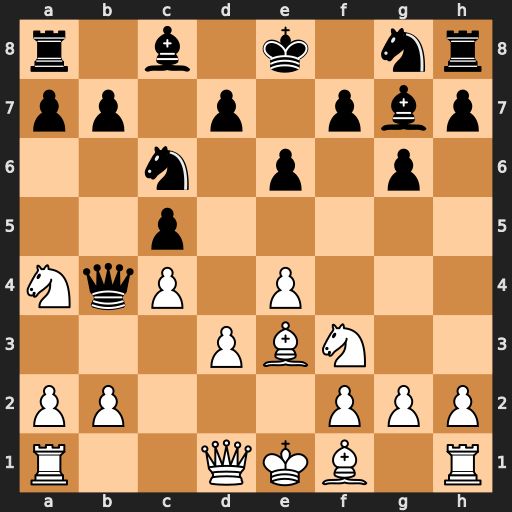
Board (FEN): r1b1k1nr/pp1p1pbp/2n1p1p1/2p5/NqP1P3/3PBN2/PP3PPP/R2QKB1R
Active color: w
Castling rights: KQkq
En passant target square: -
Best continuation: Bd2 Qxb2 Nxb2